Field crop: maize
Growth stage: 2
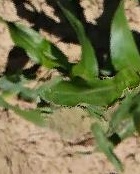
Species: maize